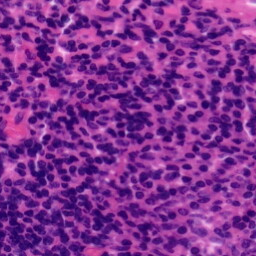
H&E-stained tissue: Tonsil